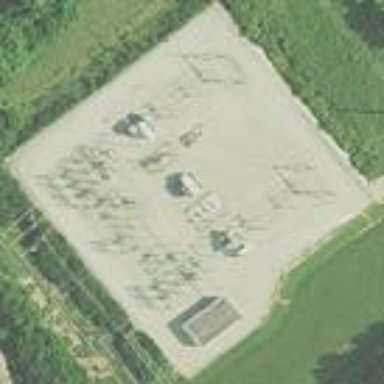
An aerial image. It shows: Outdoor distribution substation.